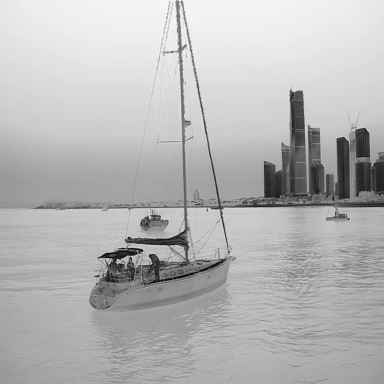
There are three sailboats in the infrared image.